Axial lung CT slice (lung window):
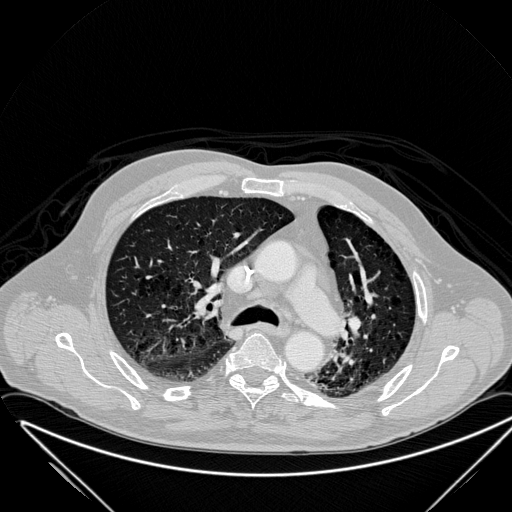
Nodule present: no